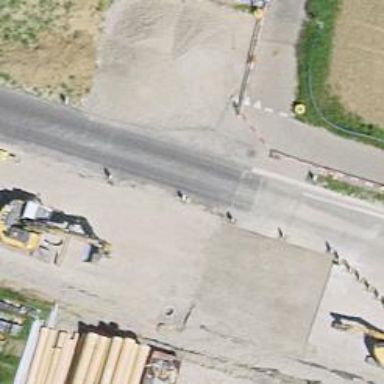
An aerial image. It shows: Asphalt track with grade1 quality.